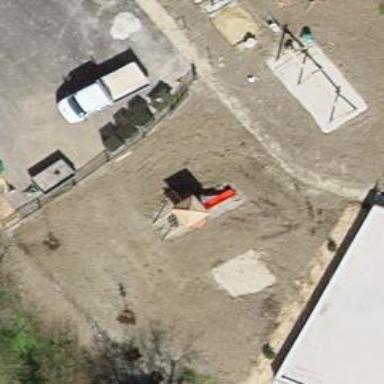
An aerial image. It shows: Playground featuring slide.